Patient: sex M, age 47
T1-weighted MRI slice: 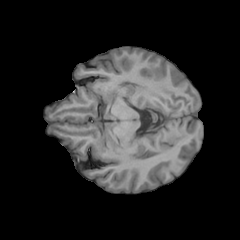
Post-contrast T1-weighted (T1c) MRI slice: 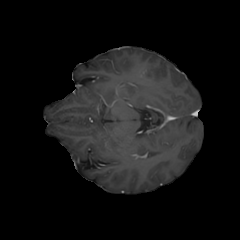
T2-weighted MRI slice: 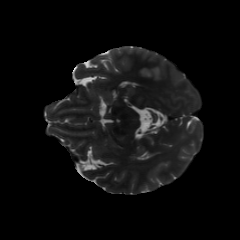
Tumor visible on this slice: yes
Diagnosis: Glioblastoma, IDH-wildtype
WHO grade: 4